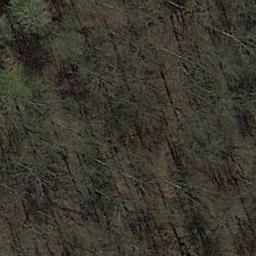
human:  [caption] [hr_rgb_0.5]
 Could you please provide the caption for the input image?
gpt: The forest is full of dry trees .

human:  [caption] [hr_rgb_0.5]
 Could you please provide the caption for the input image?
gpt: This is a dense forest .

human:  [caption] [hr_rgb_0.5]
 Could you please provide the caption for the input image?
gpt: Many withered trees are in a forest .

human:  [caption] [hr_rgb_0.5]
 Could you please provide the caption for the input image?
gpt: The forest has some sparse green trees randomly arranged and the forest soil is deep yellow .

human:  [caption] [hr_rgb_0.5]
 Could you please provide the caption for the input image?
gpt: A sparse forest with some withered trees .